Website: apple
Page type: receipt
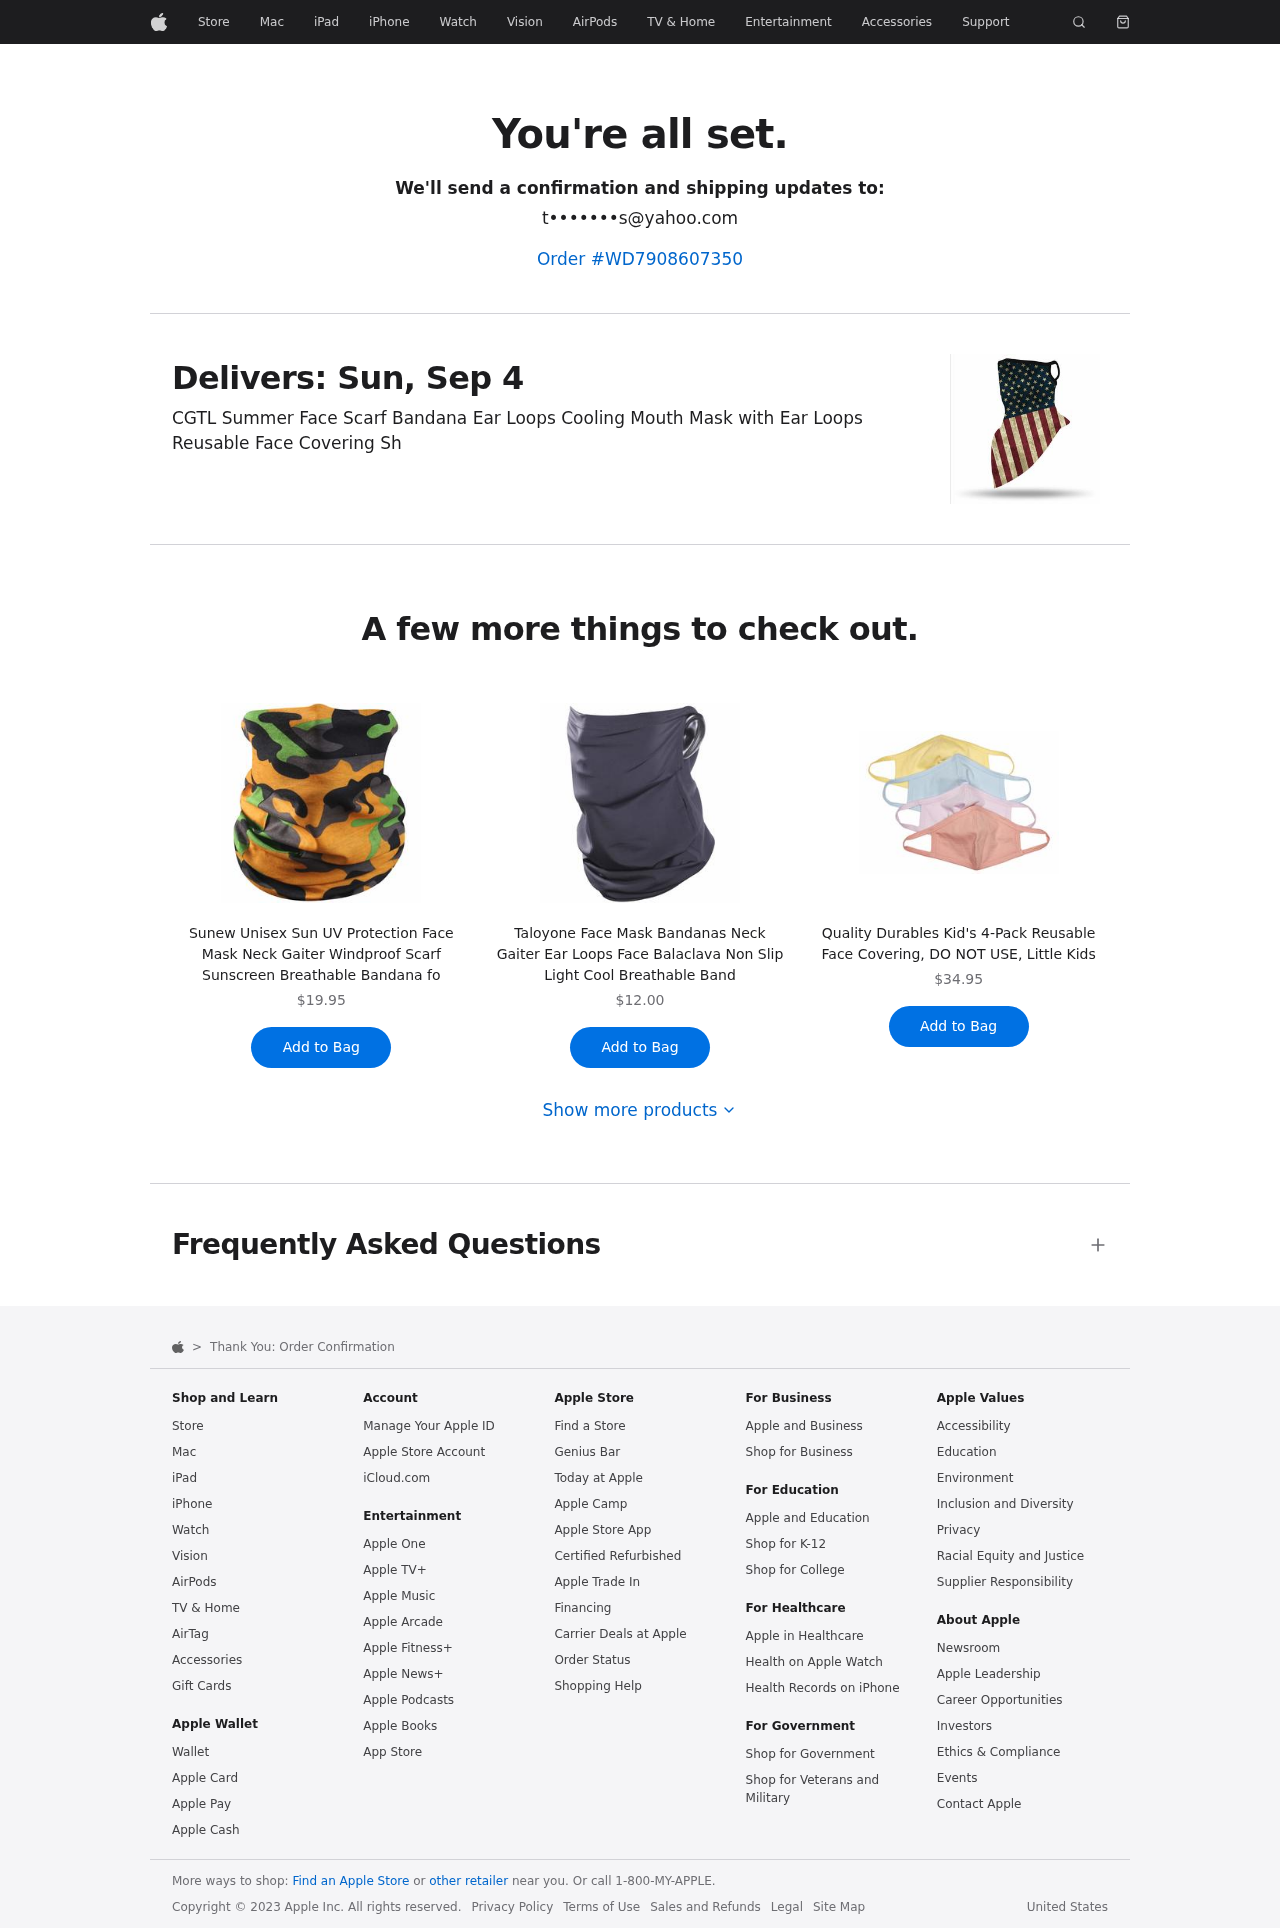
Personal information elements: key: PII_EMAIL
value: t•••••••s@yahoo.com
Product elements: key: PRODUCT1_NAME
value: CGTL Summer Face Scarf Bandana Ear Loops Cooling Mouth Mask with Ear Loops Reusable Face Covering Sh
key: PRODUCT2_NAME
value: Sunew Unisex Sun UV Protection Face Mask Neck Gaiter Windproof Scarf Sunscreen Breathable Bandana fo
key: PRODUCT2_PRICE
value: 19.95
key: PRODUCT3_NAME
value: Taloyone Face Mask Bandanas Neck Gaiter Ear Loops Face Balaclava Non Slip Light Cool Breathable Band
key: PRODUCT3_PRICE
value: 12
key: PRODUCT4_NAME
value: Quality Durables Kid's 4-Pack Reusable Face Covering, DO NOT USE, Little Kids
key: PRODUCT4_PRICE
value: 34.95
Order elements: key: ORDER_ID
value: Order #WD7908607350
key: ORDER_DELIVERY_DATE
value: Delivers: Sun, Sep 4